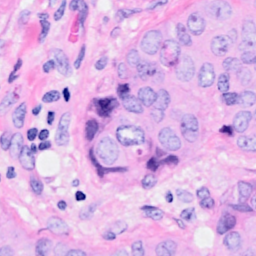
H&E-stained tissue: Breast